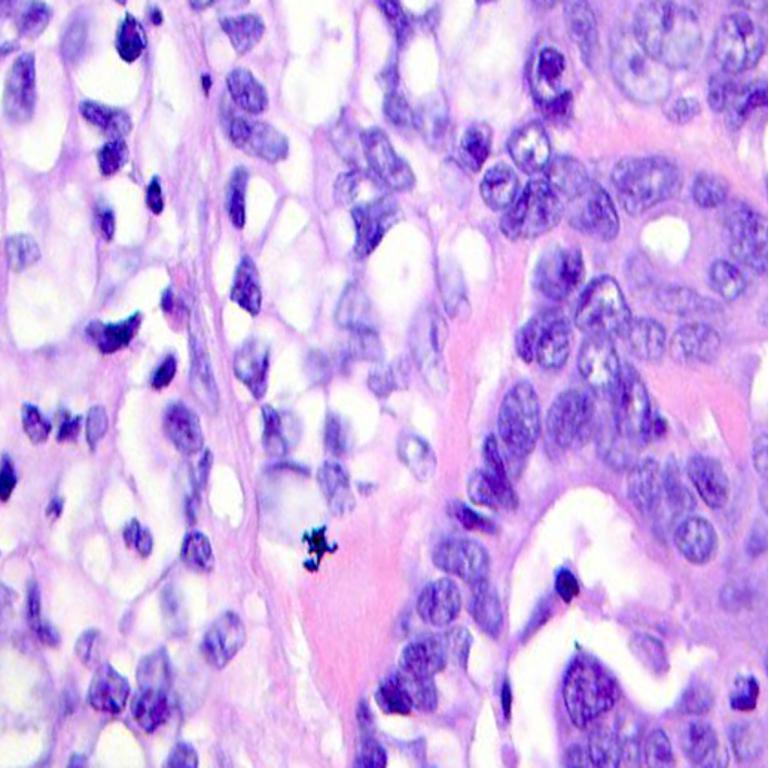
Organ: colon
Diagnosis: adenocarcinomas